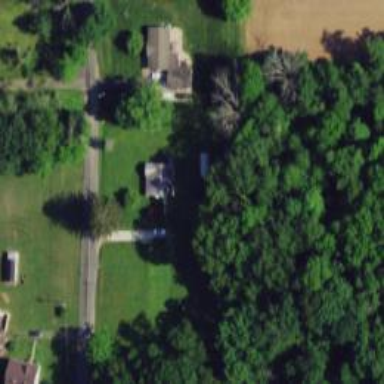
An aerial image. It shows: Driveway.